Question:
On mouse hover, the post edit and other related links are visible on the WordPress Posts List. I did a similar thing with the following js:
'''
<script type='text/javascript' src='http://code.jquery.com/jquery-latest.min.js?ver=3.8.1-alpha'></script>
<script type="text/javascript">
$(document).ready(function () {
$(".edit_links").css('visibility', 'hidden');
$(".each_row").mouseenter(function () {
$(".edit_links").css('visibility', 'visible');
}).mouseleave(function () {
$(".edit_links").css('visibility', 'hidden');
});
});
</script>
'''
If my HTML & PHP are as follows:
'''
<table width="100%" border="all">
<tr id="row-1" class="each_row">
<td>1</td>
<td class="name">"Name"
<div class="edit_links">
<a href="?id=1">Edit</a>
</div>
</td>
</tr>
<tr id="row-2" class="each_row">
<td>2</td>
<td class="name">"Name New"
<div class="edit_links">
<a href="?id=2">Edit</a>
</div>
</td>
</tr>
</table>
'''
And the CSS is:
'''
<style>.edit_links{visibility: hidden;}</style>
'''
It does almost the same thing: load the link div on mouseenter. But, the problem is: it shows the edit links of all the rows on any row's mouseenter. And this is logical with the code.
But I want to load the edit links only on the hovered row, like WordPress. (Ref.: Image) See the edit links are visible only on a single row, not on all.
How can I modify my javascripts to achieve so?
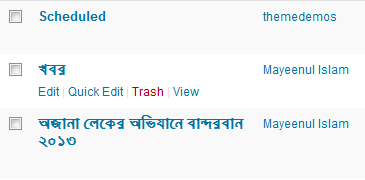
Answer: You can do this with some simple CSS:
In addition to the rule you have to hide the links, add the following.
'''
tr.each_row:hover .edit_links { visibility: visible; }
'''
You can them remove the related javascript you've got there trying to do this.
Here's a jsfiddle: <URL>